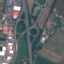
Land use / land cover class: Highway